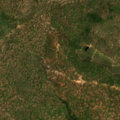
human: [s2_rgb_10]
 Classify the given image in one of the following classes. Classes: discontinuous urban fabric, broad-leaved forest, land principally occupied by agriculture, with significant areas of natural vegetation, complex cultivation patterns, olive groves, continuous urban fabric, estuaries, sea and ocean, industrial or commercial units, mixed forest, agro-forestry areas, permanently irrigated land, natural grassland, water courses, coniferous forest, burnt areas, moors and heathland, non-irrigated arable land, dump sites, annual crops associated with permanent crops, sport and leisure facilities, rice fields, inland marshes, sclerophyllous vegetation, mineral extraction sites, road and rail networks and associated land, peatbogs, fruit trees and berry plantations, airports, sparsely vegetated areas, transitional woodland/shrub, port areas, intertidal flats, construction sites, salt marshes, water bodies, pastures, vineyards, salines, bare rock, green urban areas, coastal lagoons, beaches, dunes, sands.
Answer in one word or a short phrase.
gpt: continuous urban fabric